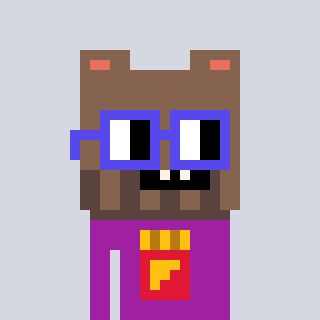
a pixel art character with square blue glasses, a bear-shaped head and a magenta-colored body on a cool background